Question: I want to see the tables of my Play! application with the H2 console, but all I see is a list of internal tables of the db engine. How can I view the tables of my application?

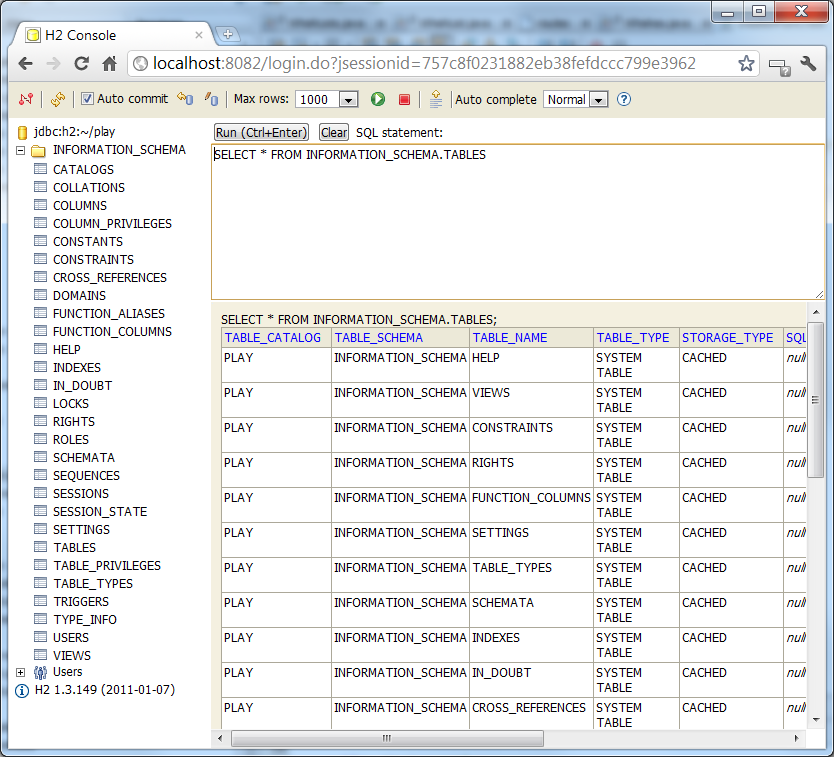
Answer: Log on to the JDBC URL 'jdbc:h2:mem:play' instead. That is where the development database runs on at least on my Play instance.